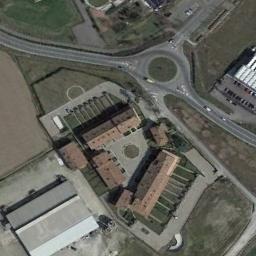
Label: roundabout